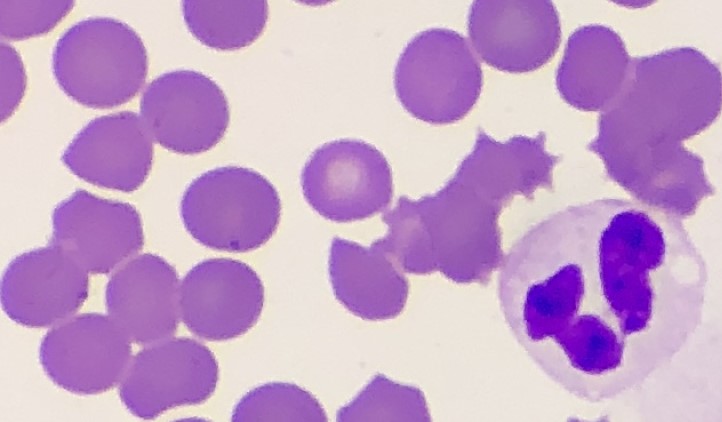
White blood cell type: Neutrophil